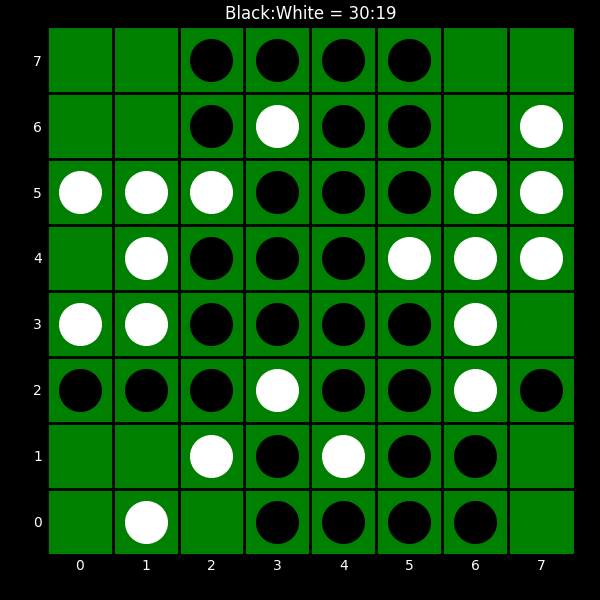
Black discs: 30
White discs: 19